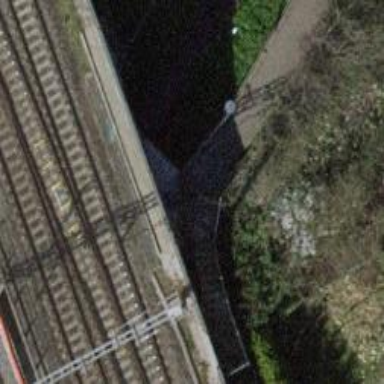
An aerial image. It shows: Cycleway running through tunnel with asphalt surface.